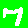
Digit: 7